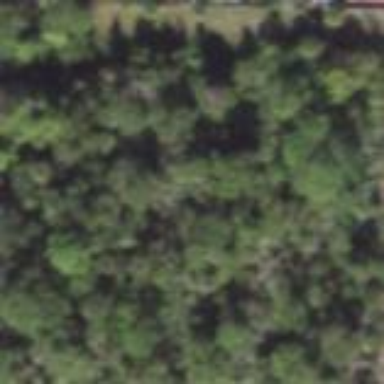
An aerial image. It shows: Mixed leaf woodland.